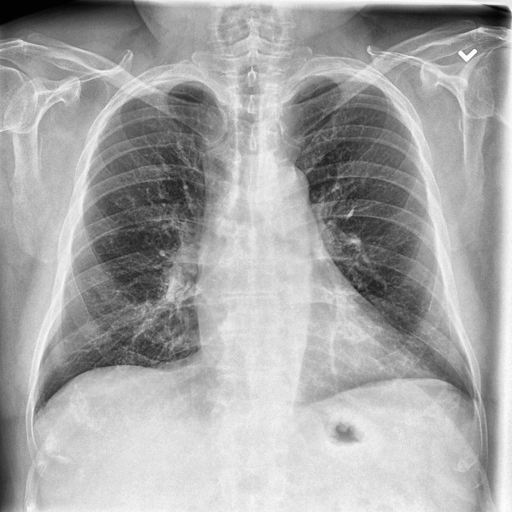
Finding: NORMAL